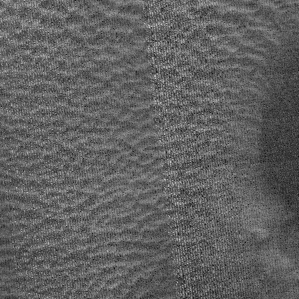
Label: frost